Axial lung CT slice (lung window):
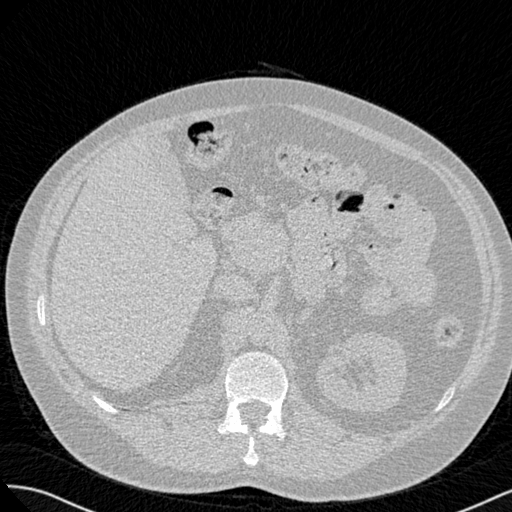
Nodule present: no